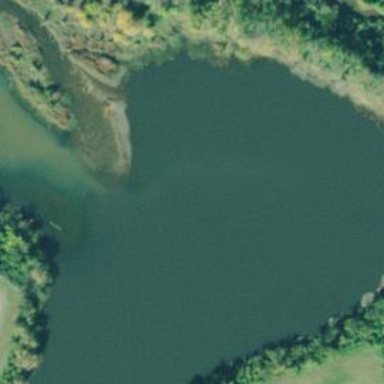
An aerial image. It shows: Reservoir area.